Question: In XCode 4.2, I want to set a view's background colour to a particular RGB value. However, I don't appear to have the "RGB Sliders" option that I used to have (perhaps in a previous version). I'm looking for something like the dialog shown in <URL> to another question, but all I've got is this:

There are no other options in the drop-down that says "Spectrum". Does anyone know if/how I can get XCode to accept RGB or hex values?
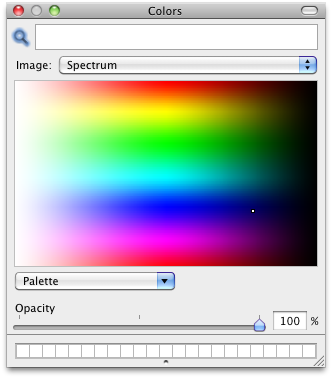
Answer: I figured it out:
1. Click on the button on the top right of the title bar to reveal the toolbar.
2. Click on the sliders icon.

Seems obvious in hindsight, but if you don't know then you don't know.